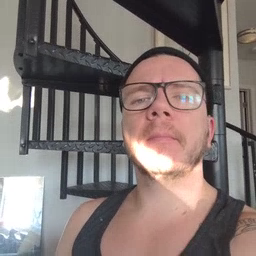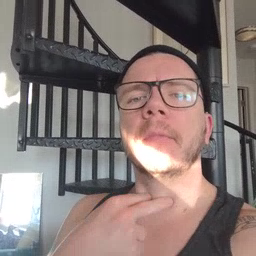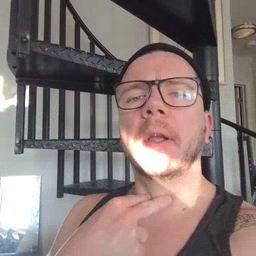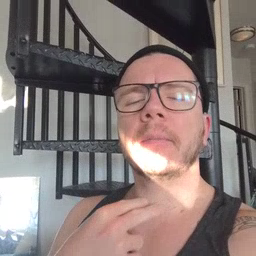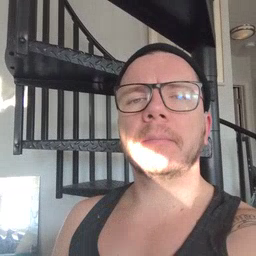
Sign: stuck